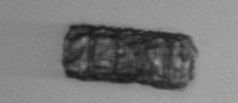
Label: Paralia_sulcata